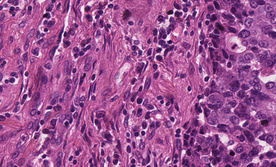
Tumor epithelial tissue: yes
Tumor-associated stroma tissue: yes
Normal tissue: no